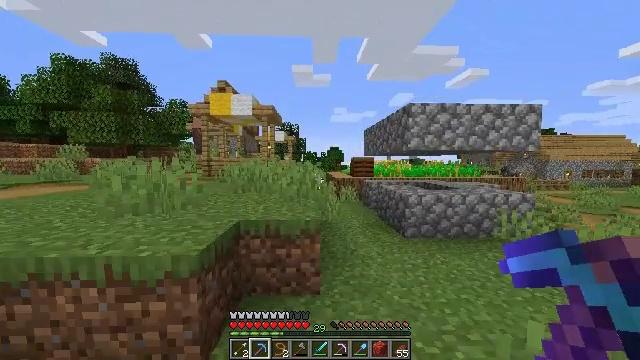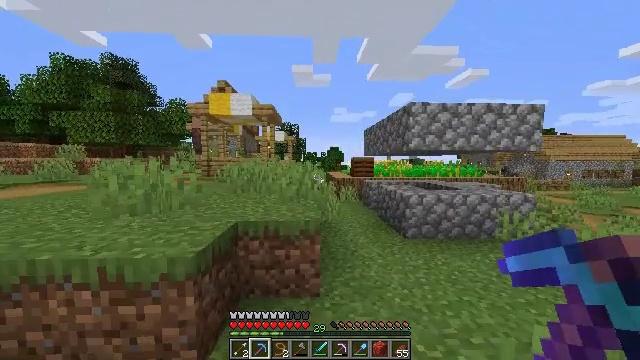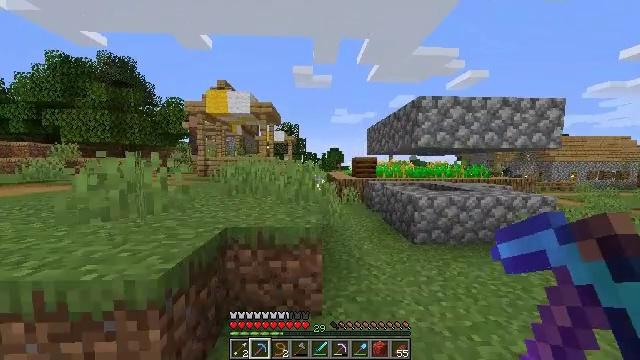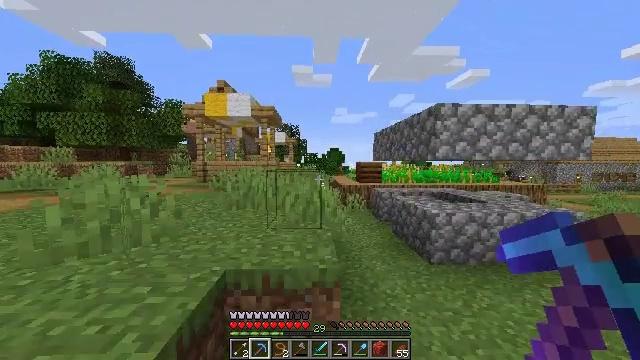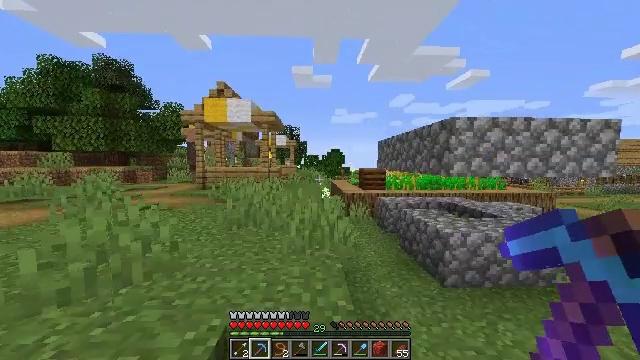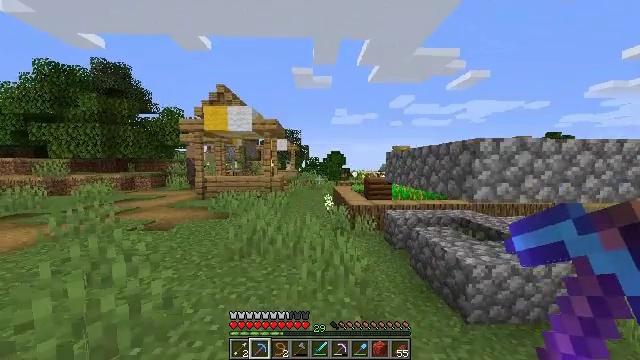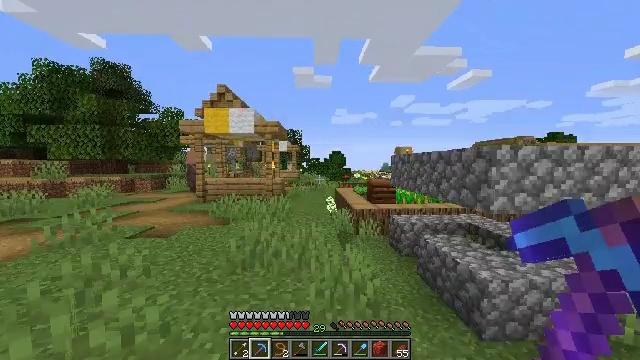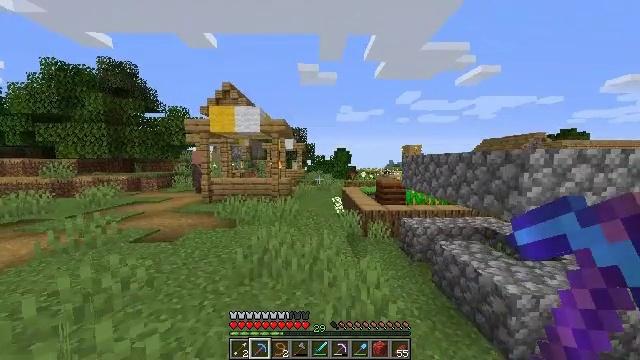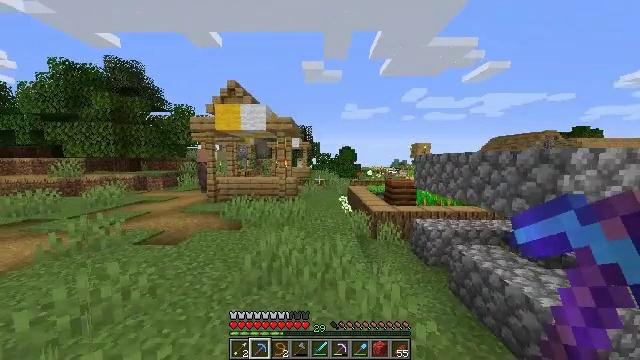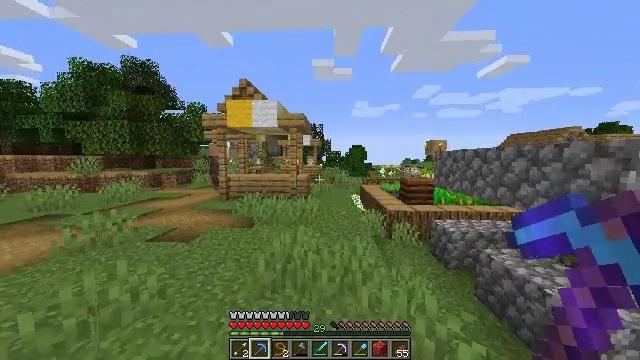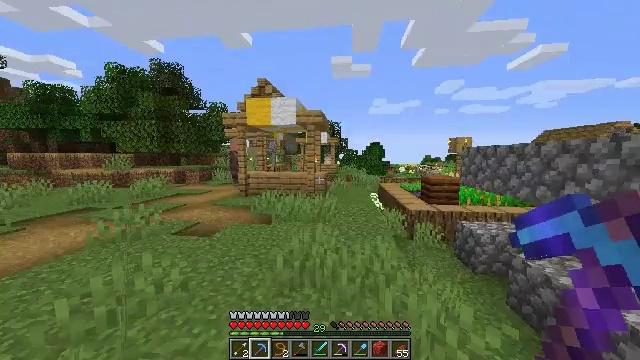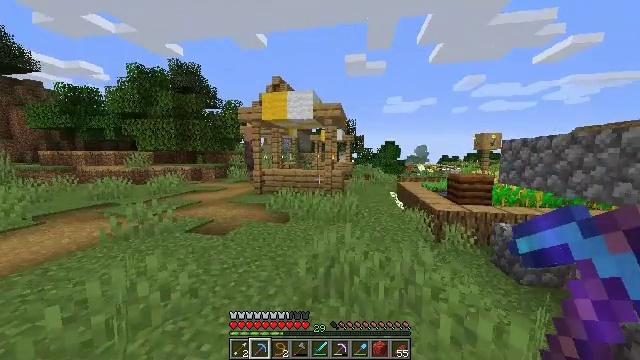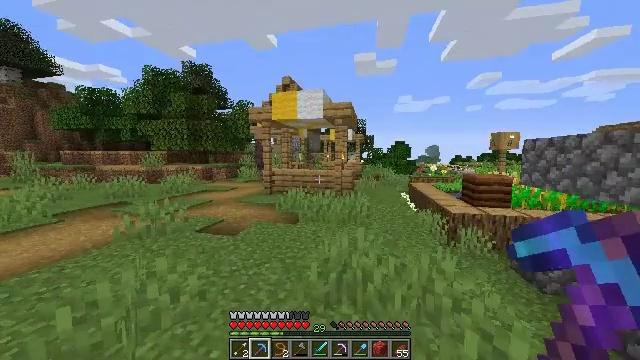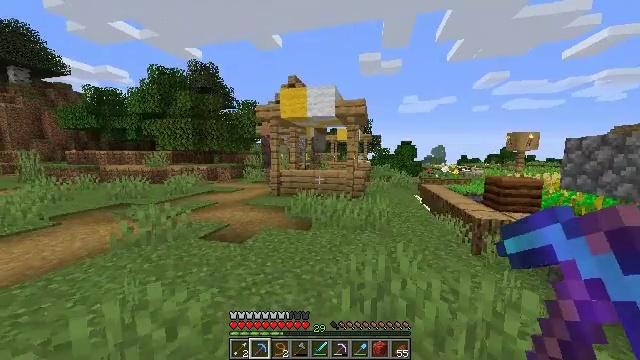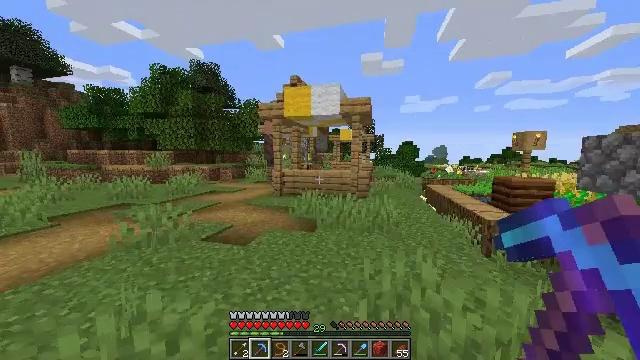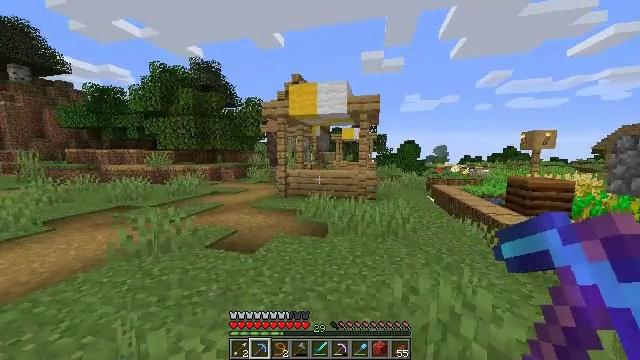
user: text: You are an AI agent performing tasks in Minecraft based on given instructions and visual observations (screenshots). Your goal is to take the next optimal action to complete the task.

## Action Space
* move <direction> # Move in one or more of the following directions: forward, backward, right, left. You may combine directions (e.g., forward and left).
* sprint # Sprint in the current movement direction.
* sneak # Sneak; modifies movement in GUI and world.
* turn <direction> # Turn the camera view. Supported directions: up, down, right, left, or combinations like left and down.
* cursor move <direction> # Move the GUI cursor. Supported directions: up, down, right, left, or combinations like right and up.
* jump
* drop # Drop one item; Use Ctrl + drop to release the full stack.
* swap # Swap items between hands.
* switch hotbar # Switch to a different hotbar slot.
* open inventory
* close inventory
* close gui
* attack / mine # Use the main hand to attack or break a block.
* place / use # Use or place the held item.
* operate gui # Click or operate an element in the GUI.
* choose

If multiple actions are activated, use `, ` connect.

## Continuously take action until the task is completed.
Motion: motion action
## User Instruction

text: Drop a lead.
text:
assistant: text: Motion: move forward, sprint
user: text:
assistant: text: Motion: move forward and move left, sprint
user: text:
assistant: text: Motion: move forward and move left, sprint, jump
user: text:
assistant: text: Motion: move forward and move left, sprint, jump
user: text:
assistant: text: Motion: move forward and move left, sprint, jump
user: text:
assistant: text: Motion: move forward and move left, sprint, jump
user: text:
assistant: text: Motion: move forward and move left, sprint, turn left, jump
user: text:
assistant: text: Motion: move forward and move left, sprint, turn left
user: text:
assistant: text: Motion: move forward and move left, sprint, turn left
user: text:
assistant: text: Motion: move forward and move left, sprint, turn left
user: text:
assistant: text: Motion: move forward and move left, sprint, turn left
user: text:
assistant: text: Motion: move forward and move left, turn left
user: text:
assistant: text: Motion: move forward and move left, turn left
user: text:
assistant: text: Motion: move forward and move left
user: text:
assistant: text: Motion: move forward and move left
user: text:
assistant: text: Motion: move forward and move left
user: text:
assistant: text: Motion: move forward and move left
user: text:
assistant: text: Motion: move forward and move left
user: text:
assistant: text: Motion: move forward and move left
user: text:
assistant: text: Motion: move forward and move left
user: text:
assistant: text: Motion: move forward and move left
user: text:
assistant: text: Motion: move forward and move left
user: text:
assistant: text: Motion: move forward and move left
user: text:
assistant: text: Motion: move forward and move left
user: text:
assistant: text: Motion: move forward and move left
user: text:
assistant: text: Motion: move forward and move left
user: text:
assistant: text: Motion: move forward and move left
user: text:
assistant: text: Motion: move forward and move left
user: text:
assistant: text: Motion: move forward and move left
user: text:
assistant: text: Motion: move forward and move left